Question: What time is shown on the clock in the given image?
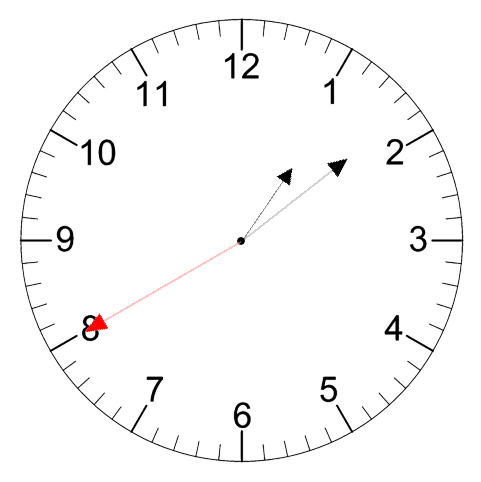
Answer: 01:08:40